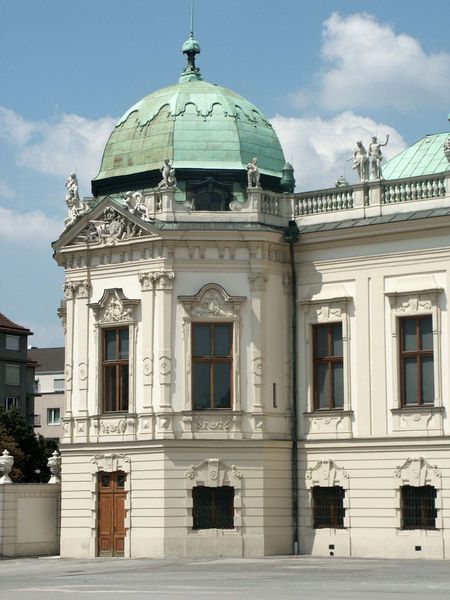
Titel: Oberes Belvedere
Künstler: Johann Lukas von Hildebrandt
Standort: Wien (EU - AUT)
Schlagwörter: himmel, schatten, weiß, wolken, stadt, fenster, holz, säulen, tür, dach, gebäude, haus, architektur, spitze, stein, steine, bild, häuser, amphoren, bogen, fassade, fassaden, dächer, giebel, mauer, hof, platz, pilaster, figuren, kuppel, ornamente, balken, geländer, bronze, foto, fotografie, bögen, eingang, fugen, balustrade, kupfer, sims, skulpturen, statuen, etagen, ballustrade, putten, reliefs, gefäße, first, mauerstein, eckturm, fensterkreuze, kupferdach, rtü